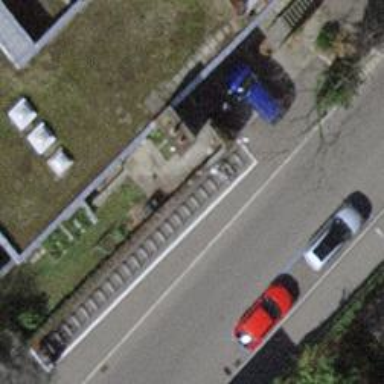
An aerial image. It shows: Bicycle parking area with stands available.